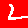
Digit: 2